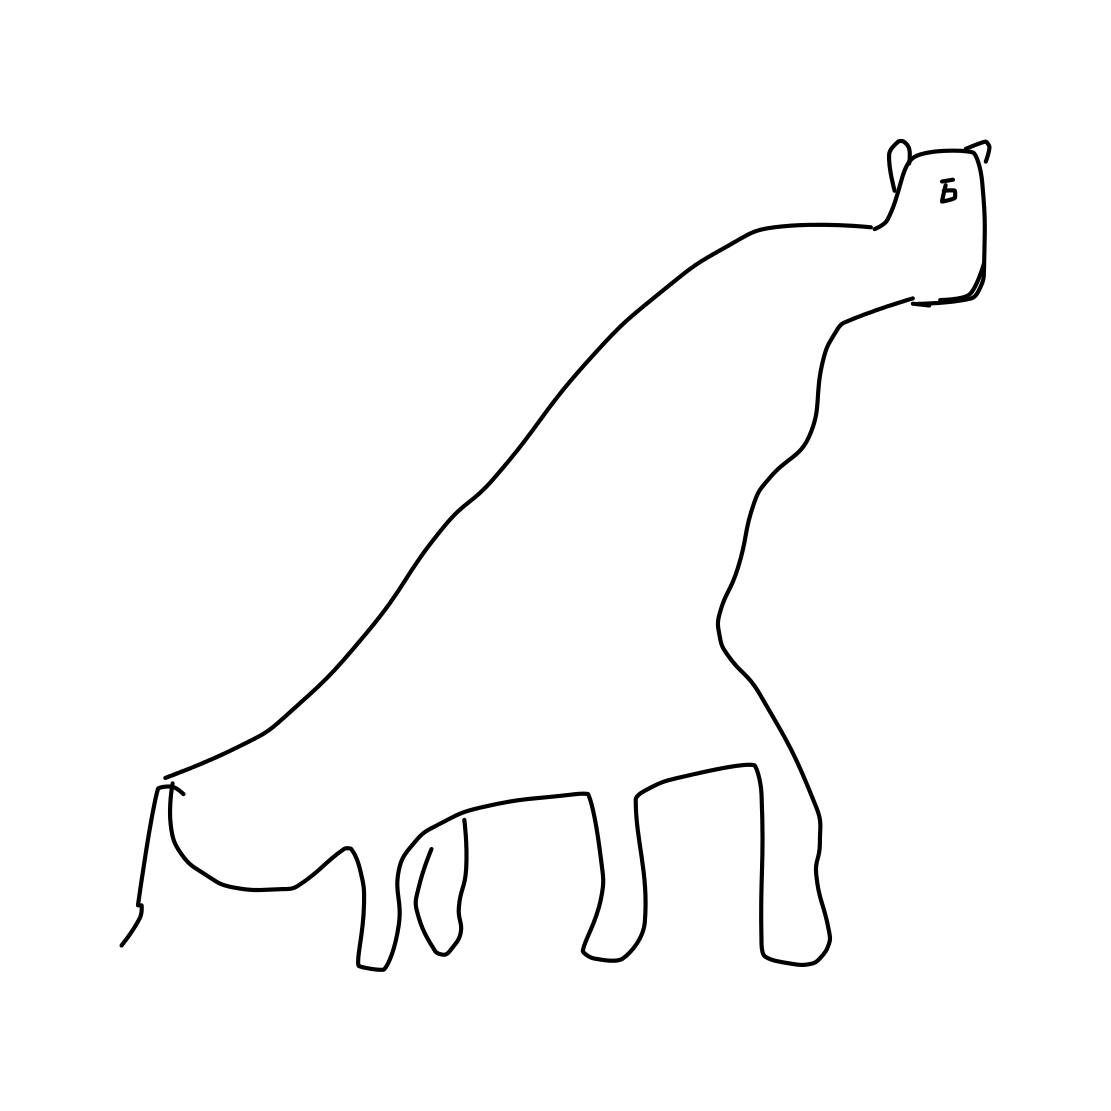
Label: giraffe